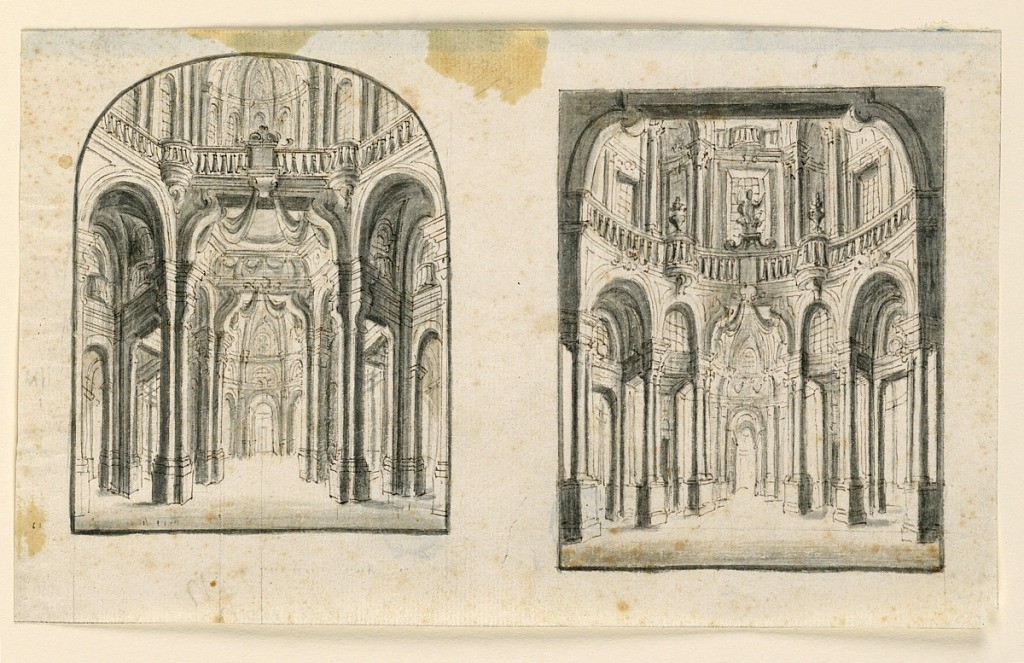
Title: Stage Design: Interior of Palace Halls
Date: late 17th century
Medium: Pen and bistre, brush and sepia wash on paper
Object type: Drawing
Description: Two vertical rectangles on one sheet, both showing circular halls with balustrades running above the vaults of the ground floor. Richly decorated with coupled columns and cloth hangings.